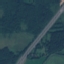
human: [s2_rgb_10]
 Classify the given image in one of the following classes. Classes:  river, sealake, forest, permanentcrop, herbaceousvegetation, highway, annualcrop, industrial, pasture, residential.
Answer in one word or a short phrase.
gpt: Highway